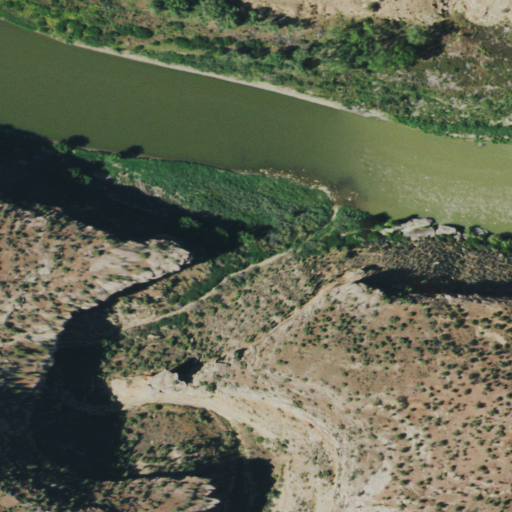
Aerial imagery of valley in Colorado named Rattlesnake Canyon containing shrub, woody wetlands, open water, evergreen forest, herbaceous wetlands, and grassland